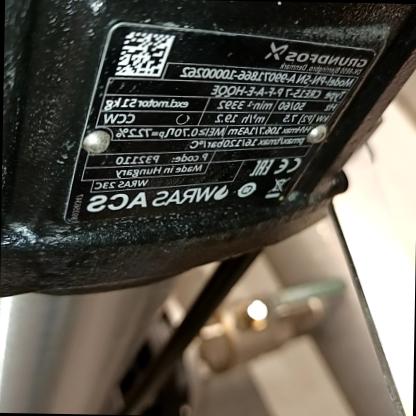
Klasa: tabliczka-znamionowa